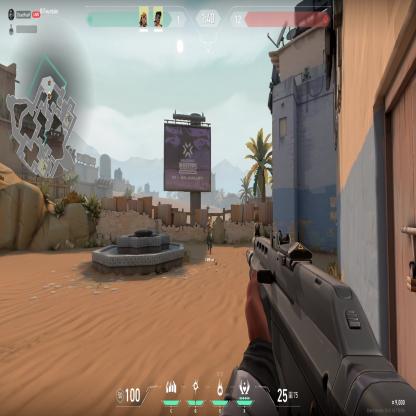
Label: teammate